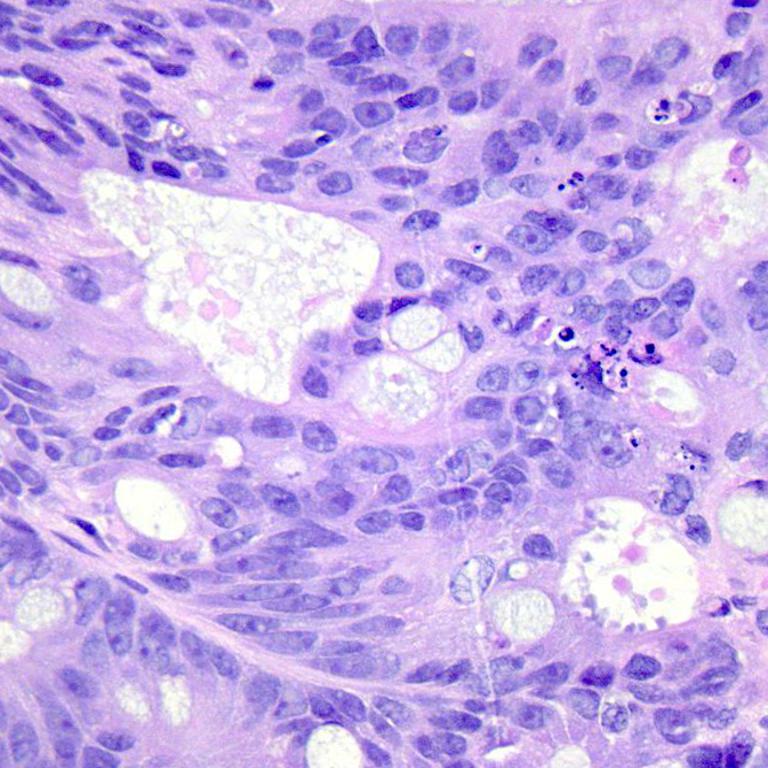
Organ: colon
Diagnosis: adenocarcinomas